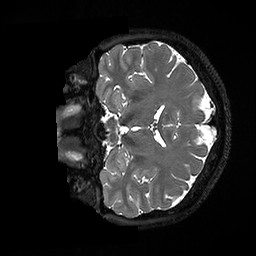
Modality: T2w
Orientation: coronal
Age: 43
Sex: female
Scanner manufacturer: ge
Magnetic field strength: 3 T
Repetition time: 3.202 s
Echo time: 0.06683 s